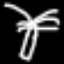
Label: palm tree